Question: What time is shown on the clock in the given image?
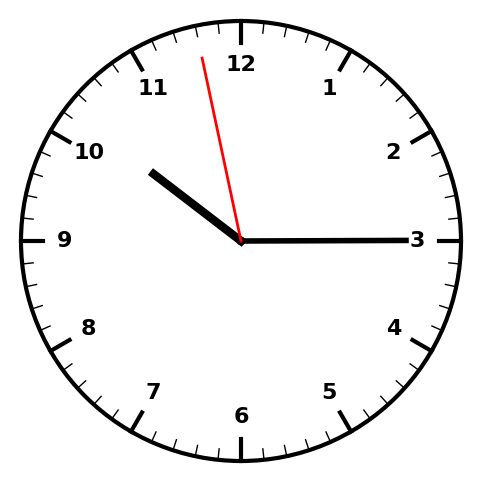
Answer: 10:14:58